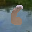
Label: 6